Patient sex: M
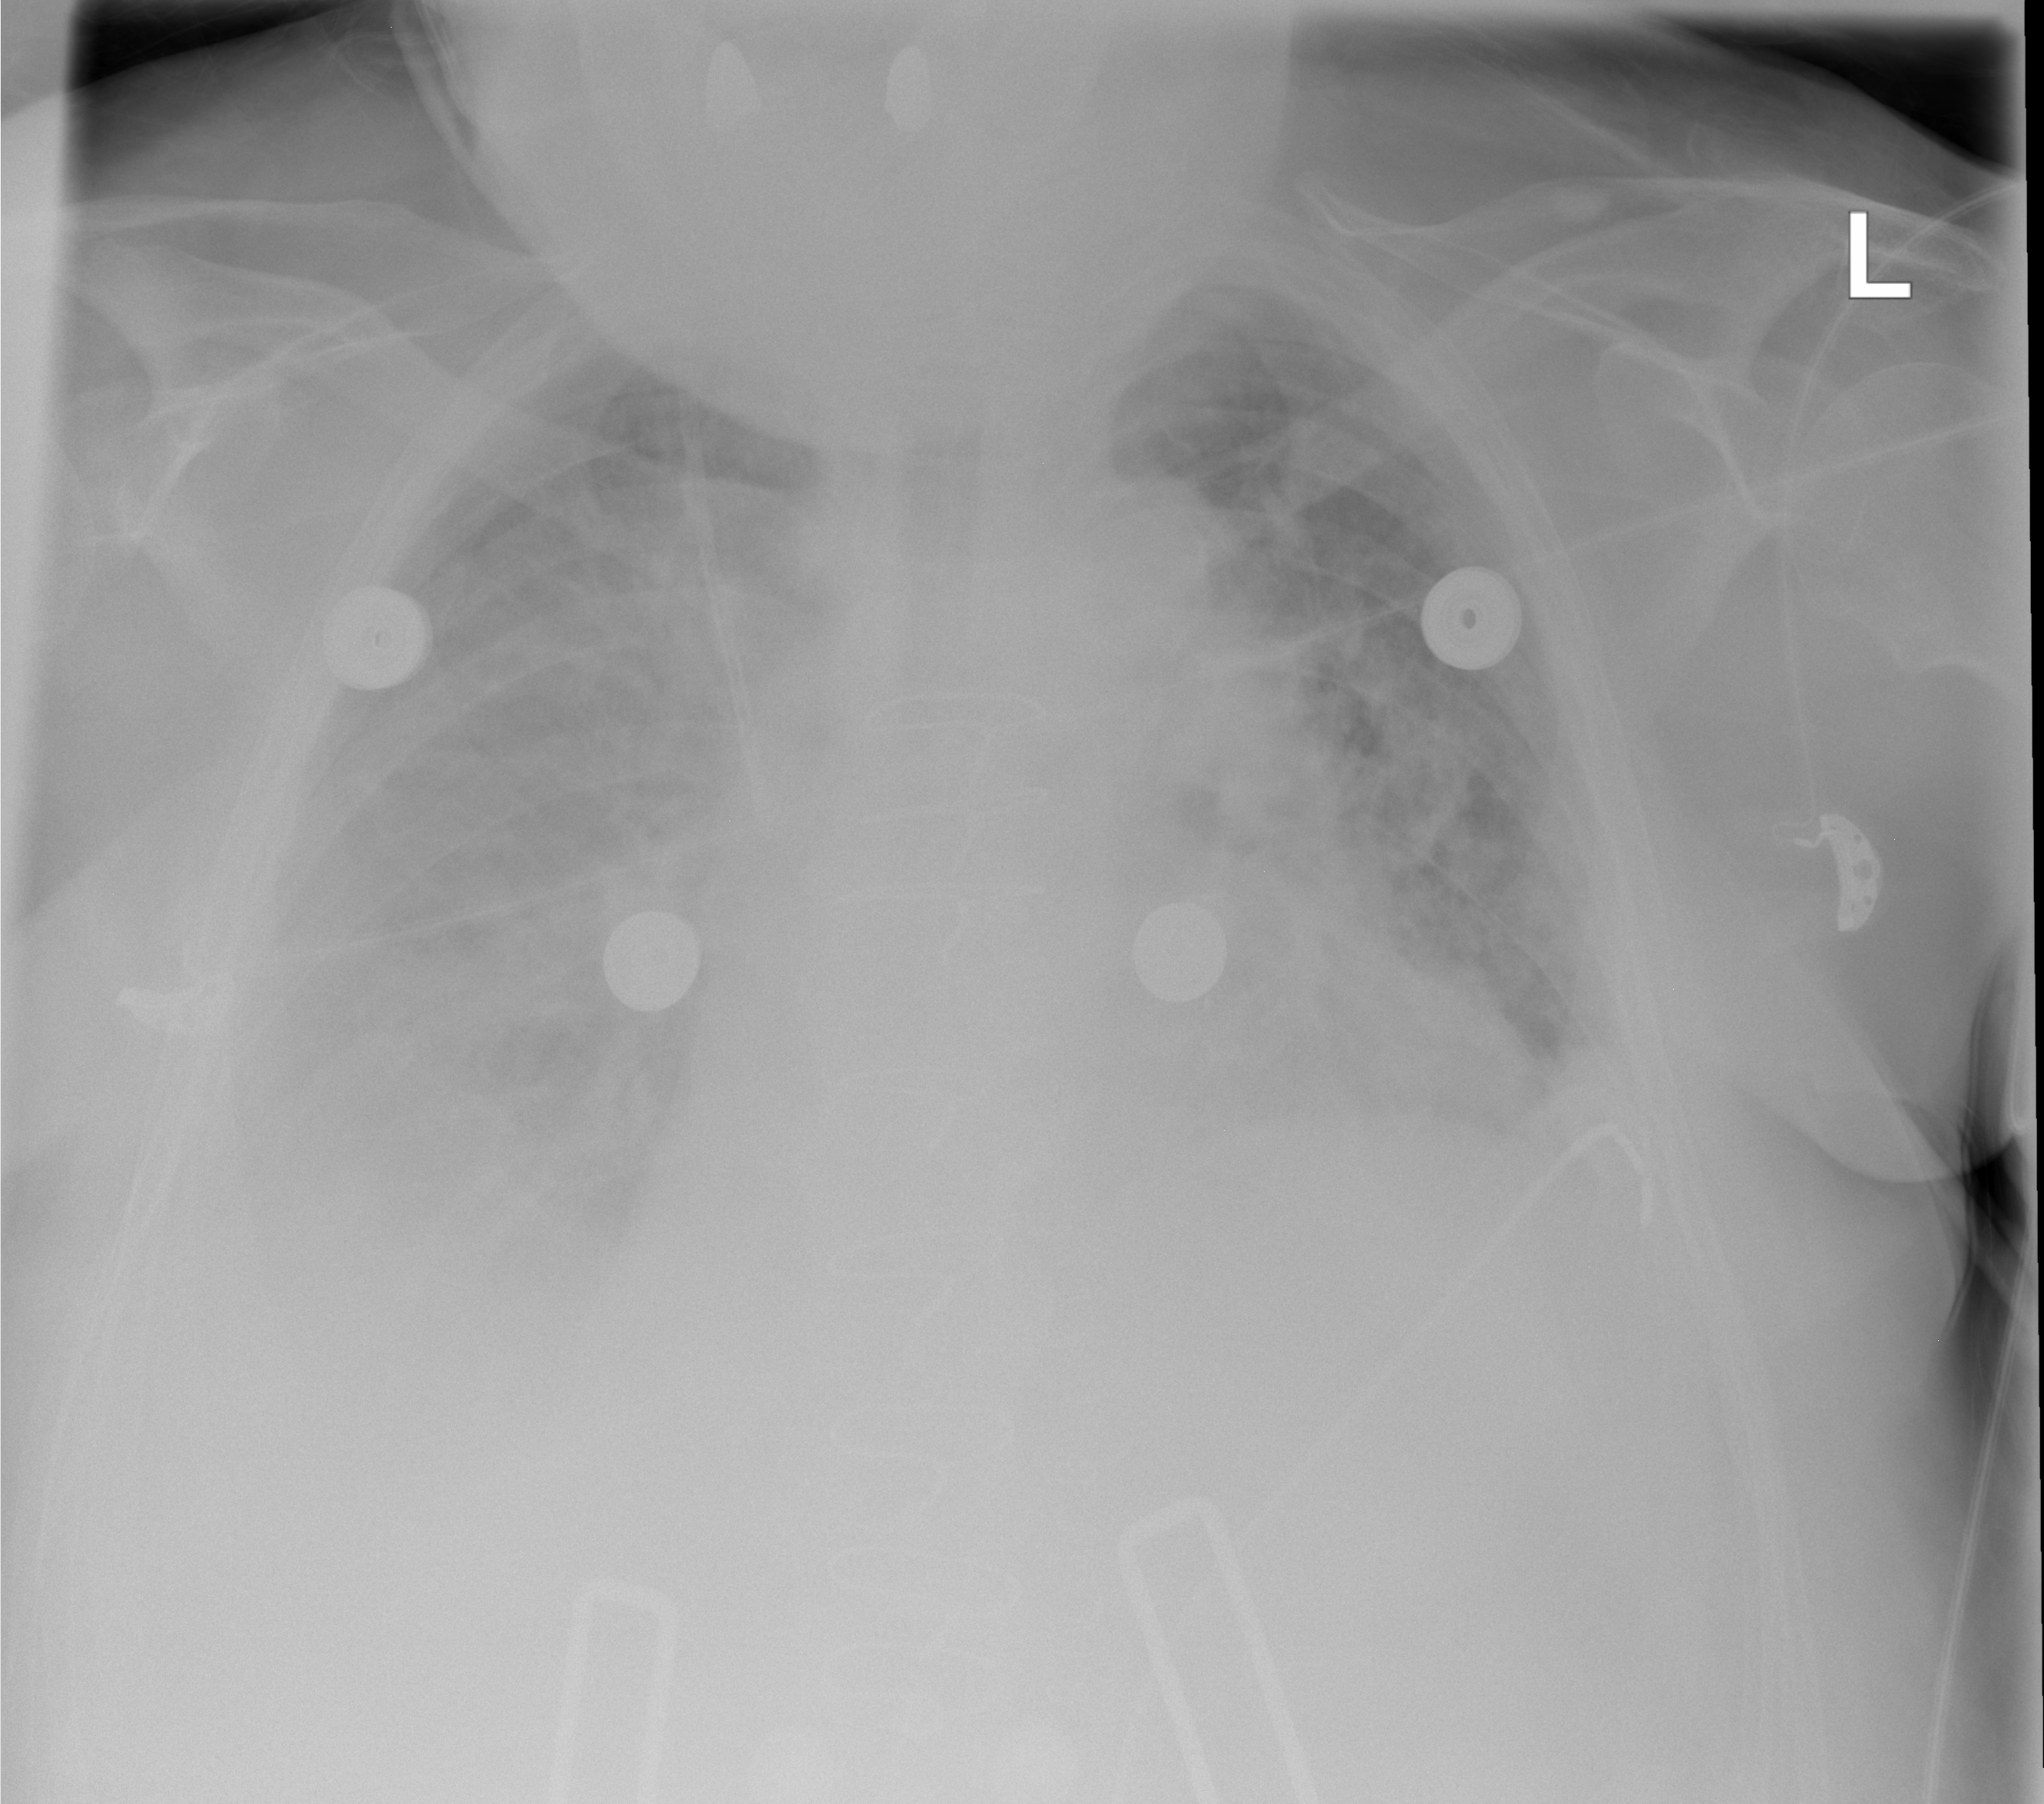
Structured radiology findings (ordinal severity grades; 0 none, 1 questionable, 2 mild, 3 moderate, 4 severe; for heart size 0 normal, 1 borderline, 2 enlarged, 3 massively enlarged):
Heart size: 2
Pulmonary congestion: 2
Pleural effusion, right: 3
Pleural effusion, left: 2
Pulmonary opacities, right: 2
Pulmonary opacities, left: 2
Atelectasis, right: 3
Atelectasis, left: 2